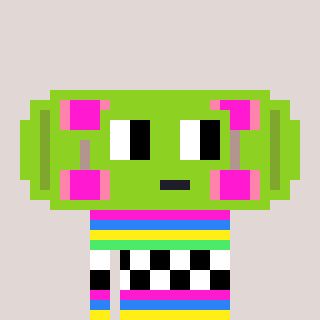
a pixel art character with square light green glasses, a skateboard-shaped head and a bluegrey-colored body on a warm background